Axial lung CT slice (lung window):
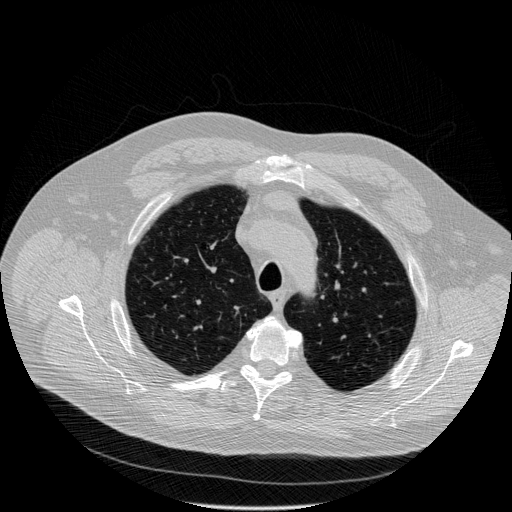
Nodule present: no